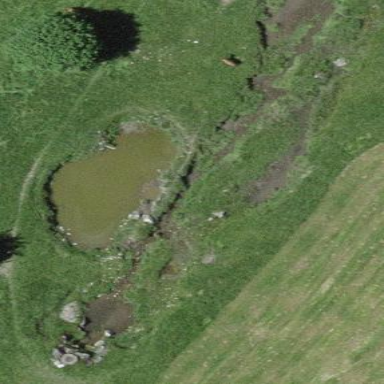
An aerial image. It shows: Pond surrounded by natural water.